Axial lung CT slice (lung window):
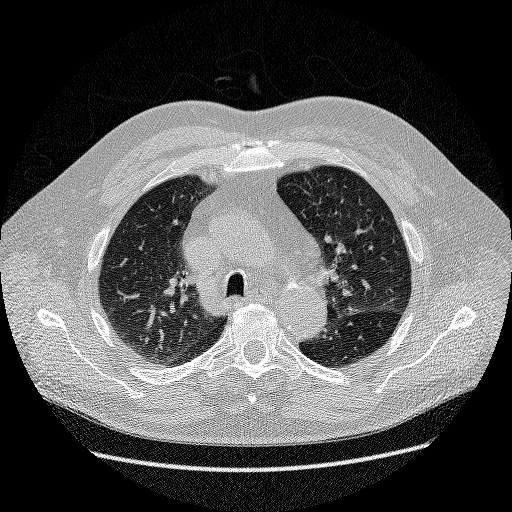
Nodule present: yes
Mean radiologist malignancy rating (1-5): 2